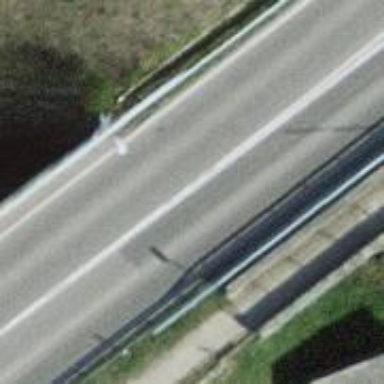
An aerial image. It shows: Primary highway bridge with asphalt surface.